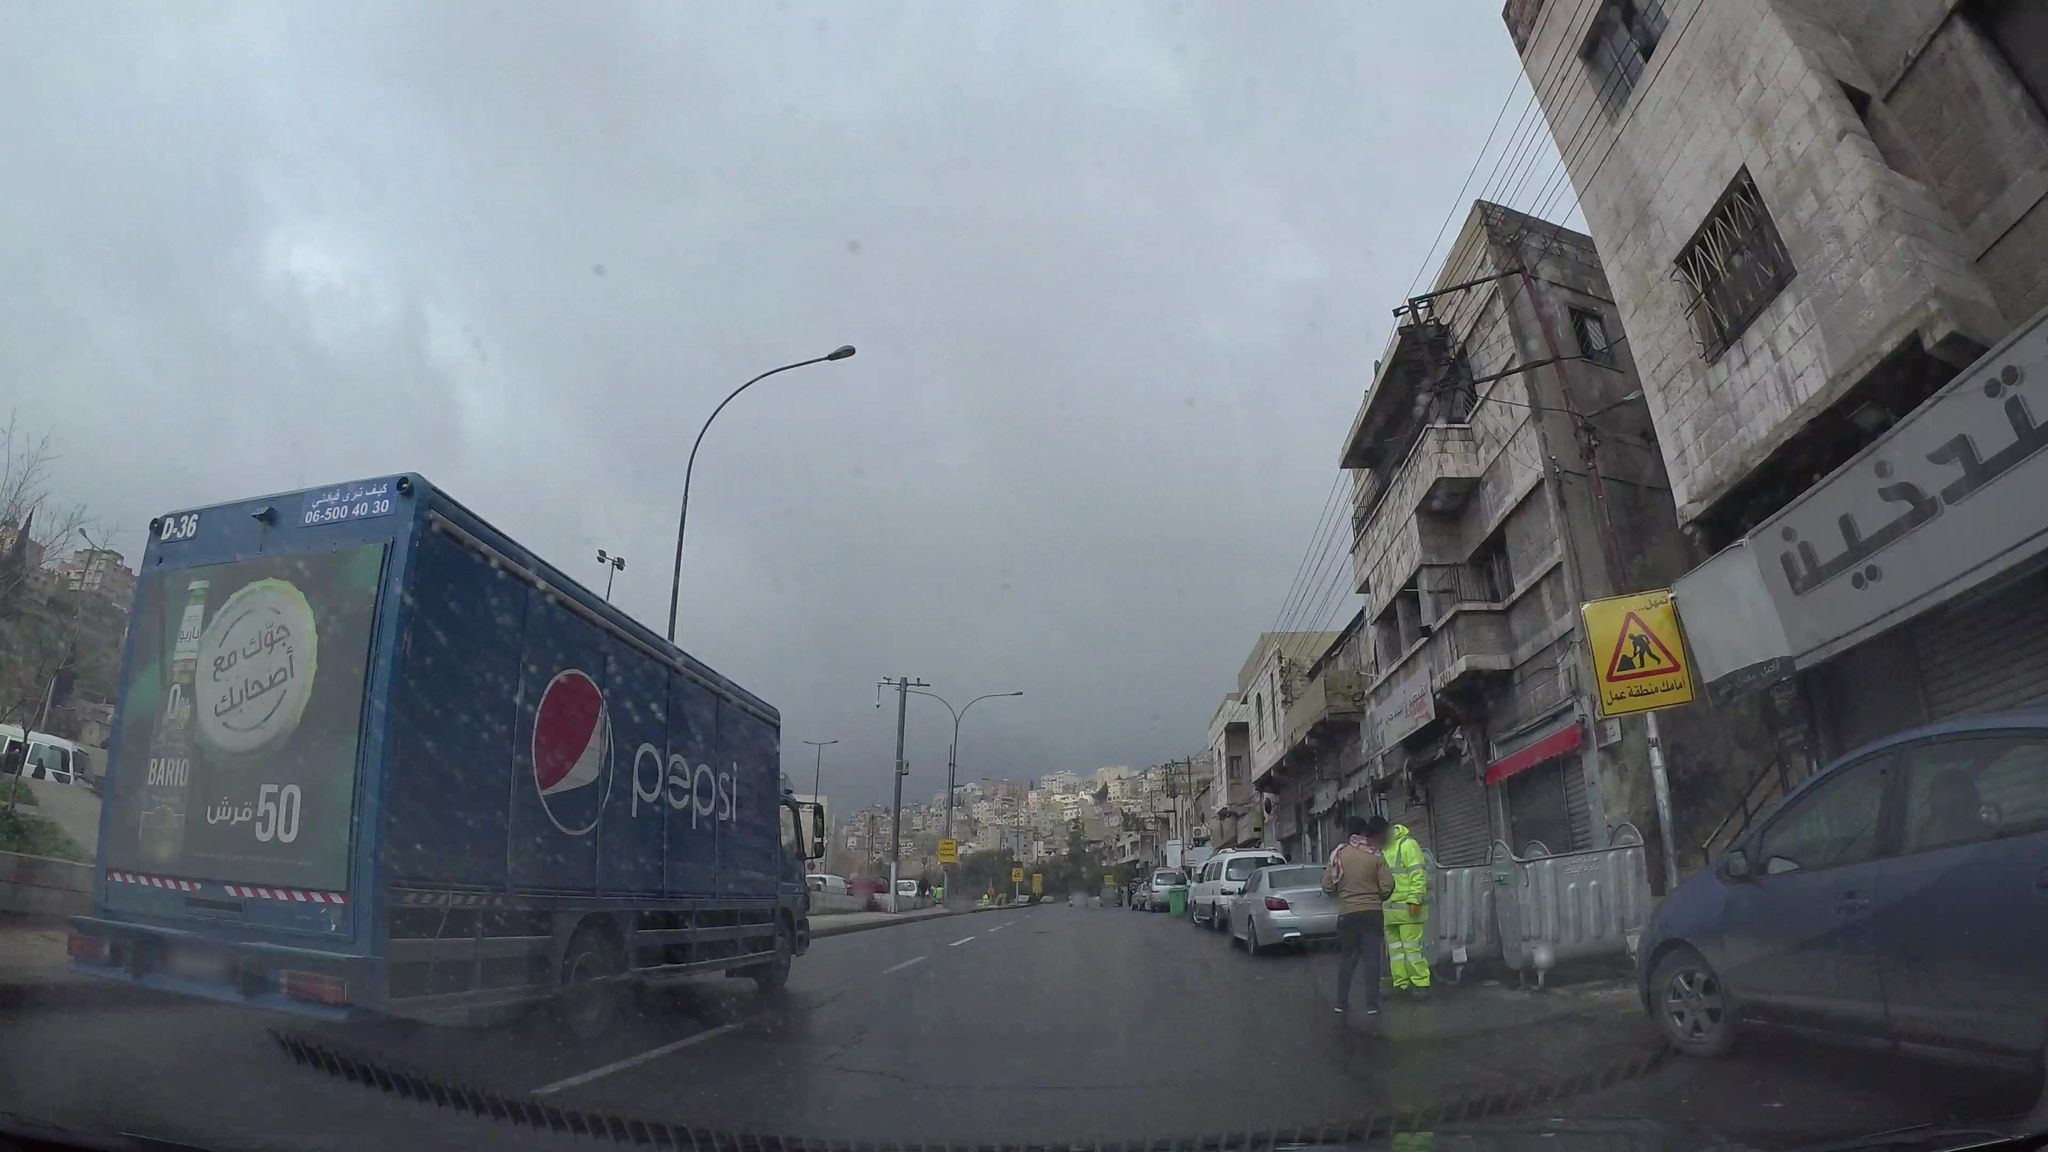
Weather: rainy
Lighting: day
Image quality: good
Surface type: driving surface
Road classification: steps
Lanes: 2
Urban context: urban centre
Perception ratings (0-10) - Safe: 5.11, Lively: 1.08, Beautiful: 2.14, Boring: 4.33, Depressing: 5.64, Wealthy: 7.13